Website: ulta-beauty
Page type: address-validator
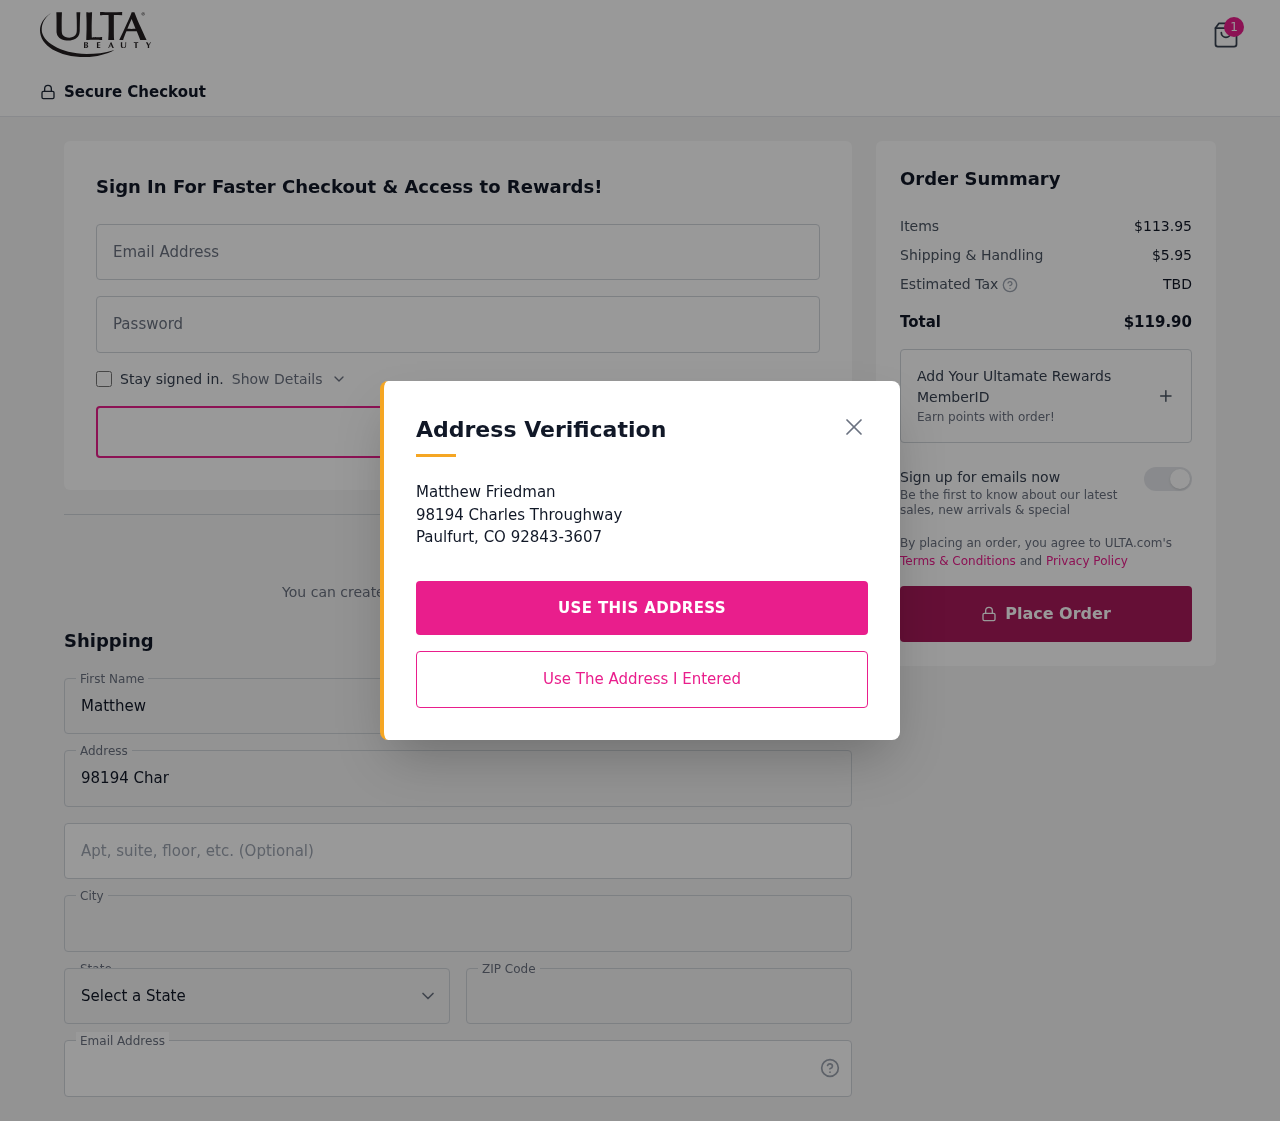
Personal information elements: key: PII_CITY
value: Paulfurt
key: PII_EMAIL
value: matthewfriedman@hotmail.com
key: PII_FIRSTNAME
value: Matthew
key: PII_LASTNAME
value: Friedman
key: PII_POSTCODE
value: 92843
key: PII_STATE_ABBR
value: CO
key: PII_STREET
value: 98194 Charles Throughway
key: PII_STREET2
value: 98194 Charles Throughway
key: PII_STREET2
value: Apt. 611
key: PII_FULLNAME2
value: Matthew Friedman
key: PII_CITY2
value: Paulfurt
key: PII_STATE_ABBR2
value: CO
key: PII_POSTCODE_FULL
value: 92843
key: PII_POSTCODE_EXT
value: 3607
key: PII_POSTCODE_NUMERIC
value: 92843
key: PII_POSTCODE_EXT_NUMERIC
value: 3607
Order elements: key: ORDER_NUM_ITEMS
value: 1
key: ORDER_SUBTOTAL
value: $113.95
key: ORDER_SHIPPING_COST
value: $5.95
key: ORDER_TOTAL
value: $119.90